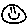
Label: smiley face